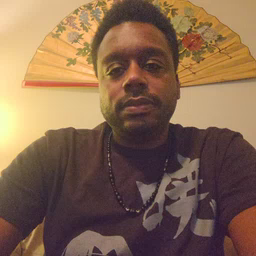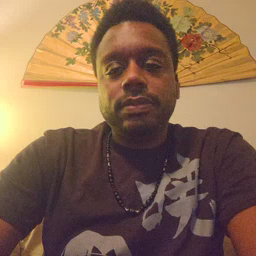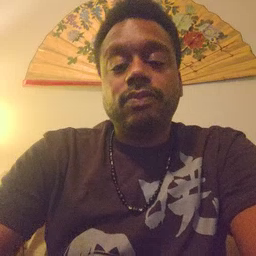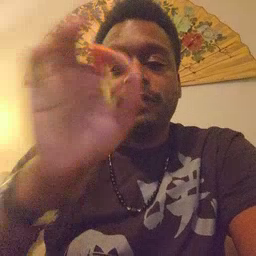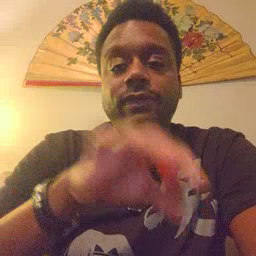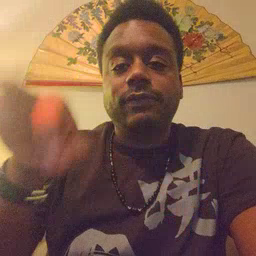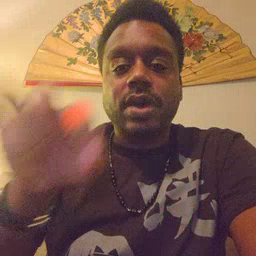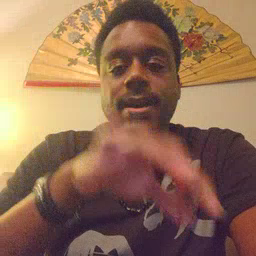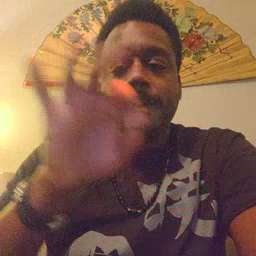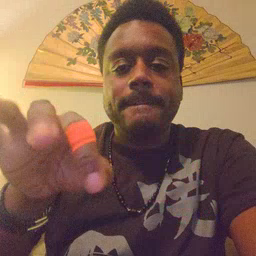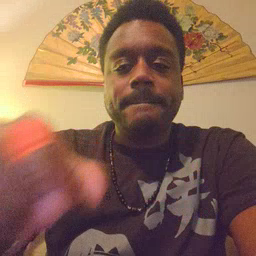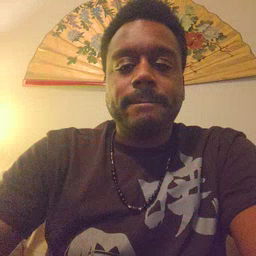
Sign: frenchfries